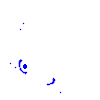
Particle: electron